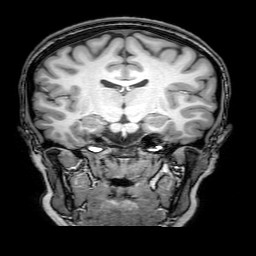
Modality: T1w
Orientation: sagittal
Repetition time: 0.00828 s
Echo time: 0.00388 s